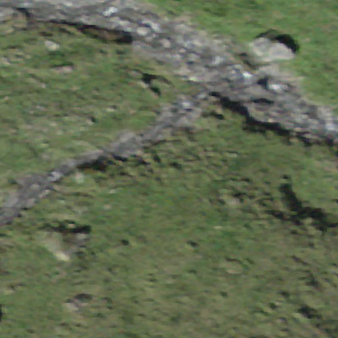
Label: other